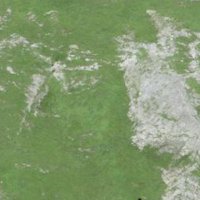
EUNIS habitat code: 23
Species observed at this site:
Falco tinnunculus